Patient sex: F
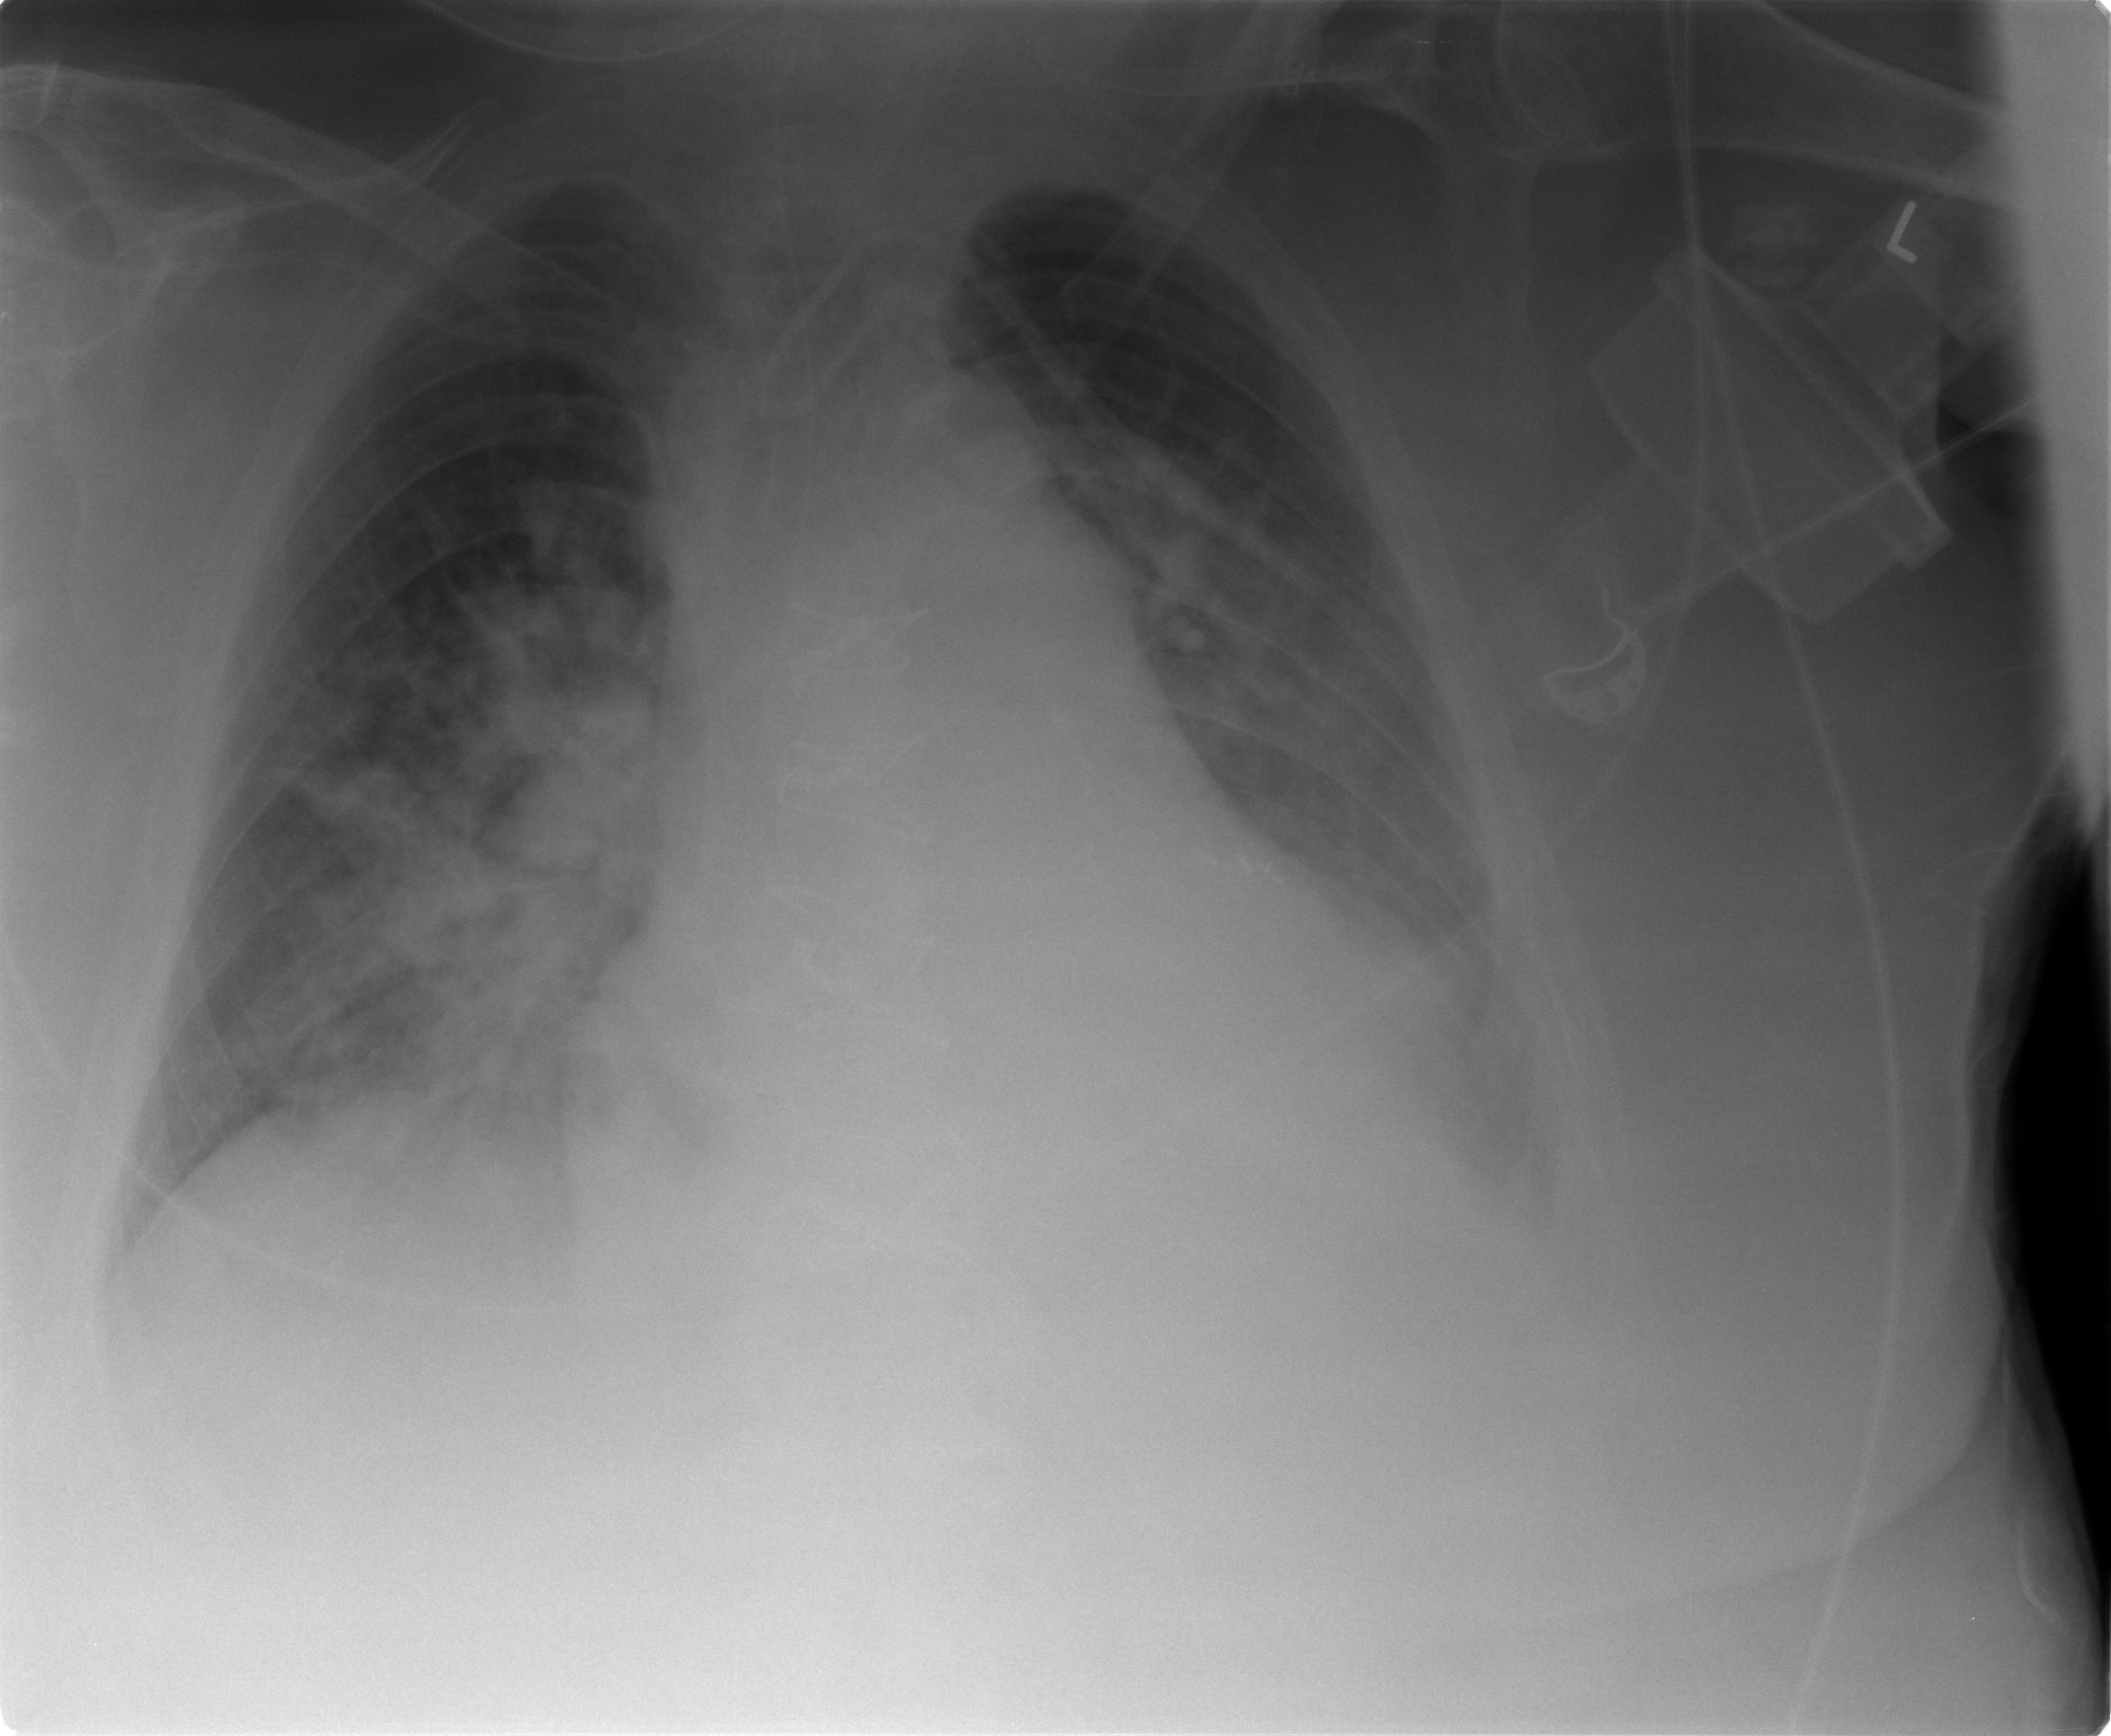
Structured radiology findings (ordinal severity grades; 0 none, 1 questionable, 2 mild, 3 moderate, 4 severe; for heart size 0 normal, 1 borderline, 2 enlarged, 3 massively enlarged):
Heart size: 2
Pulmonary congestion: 2
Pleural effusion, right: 0
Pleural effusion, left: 2
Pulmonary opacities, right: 3
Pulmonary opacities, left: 2
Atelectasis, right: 3
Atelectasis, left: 2